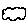
Label: cloud